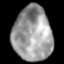
Tissue: lung
Cell type: Epithelial cells
Senescence score: 0.1921
Nuclear area (px): 2070
Mean DAPI intensity: 155.577